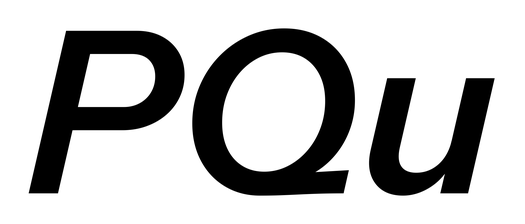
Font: InstrumentSans-Italic_SemiBold_Italic